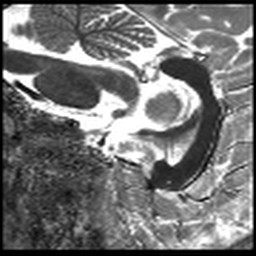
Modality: T1map
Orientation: sagittal
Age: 21
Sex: female